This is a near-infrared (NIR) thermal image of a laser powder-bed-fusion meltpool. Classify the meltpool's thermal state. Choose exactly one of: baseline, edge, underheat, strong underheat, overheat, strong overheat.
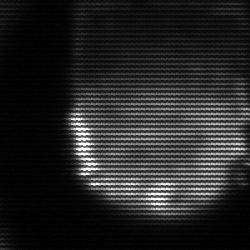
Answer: edge